Question: I have a div in which I have 6 images including a left and a right arrow. Obivo, the left and the right arrow are floated towards the left and the right respectively. What I want to do is that I want to align both of them in the middle of the div. This is the output that I am getting:

As you can see that the left and the right arrows are not aligned properly in the middle. How can I do that?
Here's my HTML:
'''
<div class="row" id="timer-wrap" style="margin-top: 50px;">
<img class="pull-left" src="img/left_arrow.png" id="left_arrow" />
<div id="timer" class="text-center">
<img src="img/timer/days.png" />
<img src="img/timer/hours.png" />
<img src="img/timer/minutes.png" />
<img src="img/timer/seconds.png" />
</div>
<img class="pull-right" src="img/right_arrow.png" id="right_arrow" />
</div>
'''
And here's my CSS:
'''
#timer img {
padding: 10px;
min-width: 121px;
max-width: 100%;
}
'''
I've tried using 'display: table-cell; vertical-align: middle;' but that doesn't work as it breaks down every image into a new line. What can I do?
Thanks in advance. :)
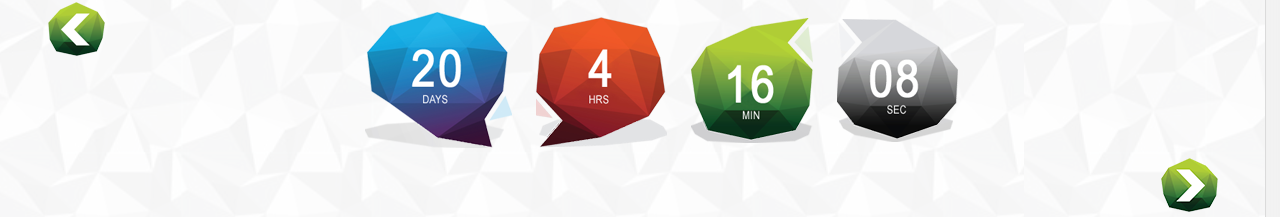
Answer: Try this:
remove 'pull-left' and 'pull-right' class from arrows
Put this in css file
'''
#left_arrow,
#right_arrow{
position:absolute;
top:50%;
-webkit-transform:translateY(-50%);
-moz-transform:translateY(-50%);
-ms-transform:translateY(-50%);
transform:translateY(-50%);
}
#left_arrow {
left: 0;
}
#right_arrow {
right: 0;
}
'''
Just make sure outer container has position set to relative, absolute or fixed value.
Edited arrow names